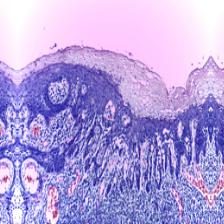
Diagnosis: Normal